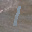
Label: 1